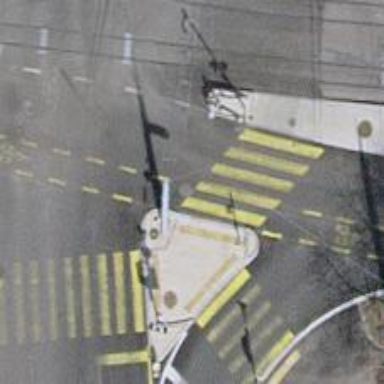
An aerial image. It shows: Road crossing with traffic signals.